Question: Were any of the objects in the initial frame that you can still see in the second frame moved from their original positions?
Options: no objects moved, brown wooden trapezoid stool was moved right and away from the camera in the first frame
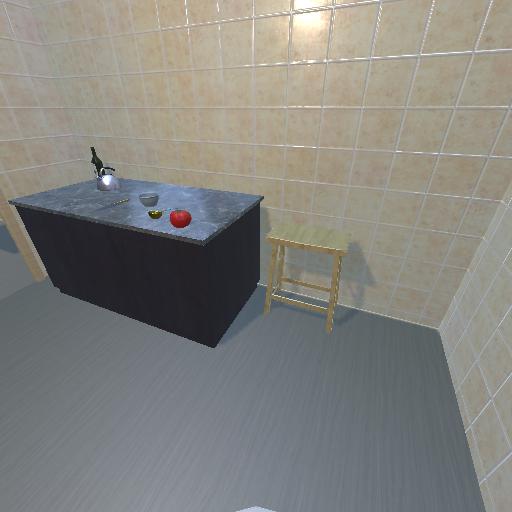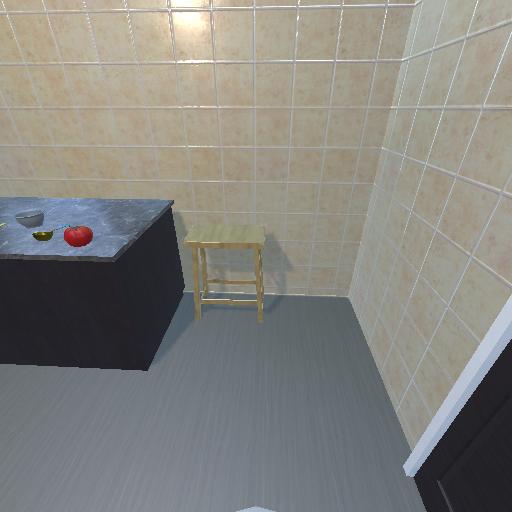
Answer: no objects moved